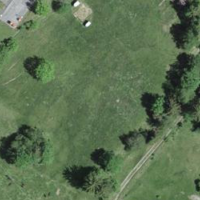
EUNIS habitat code: 43
Species observed at this site:
Salvia pratensis